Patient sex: F
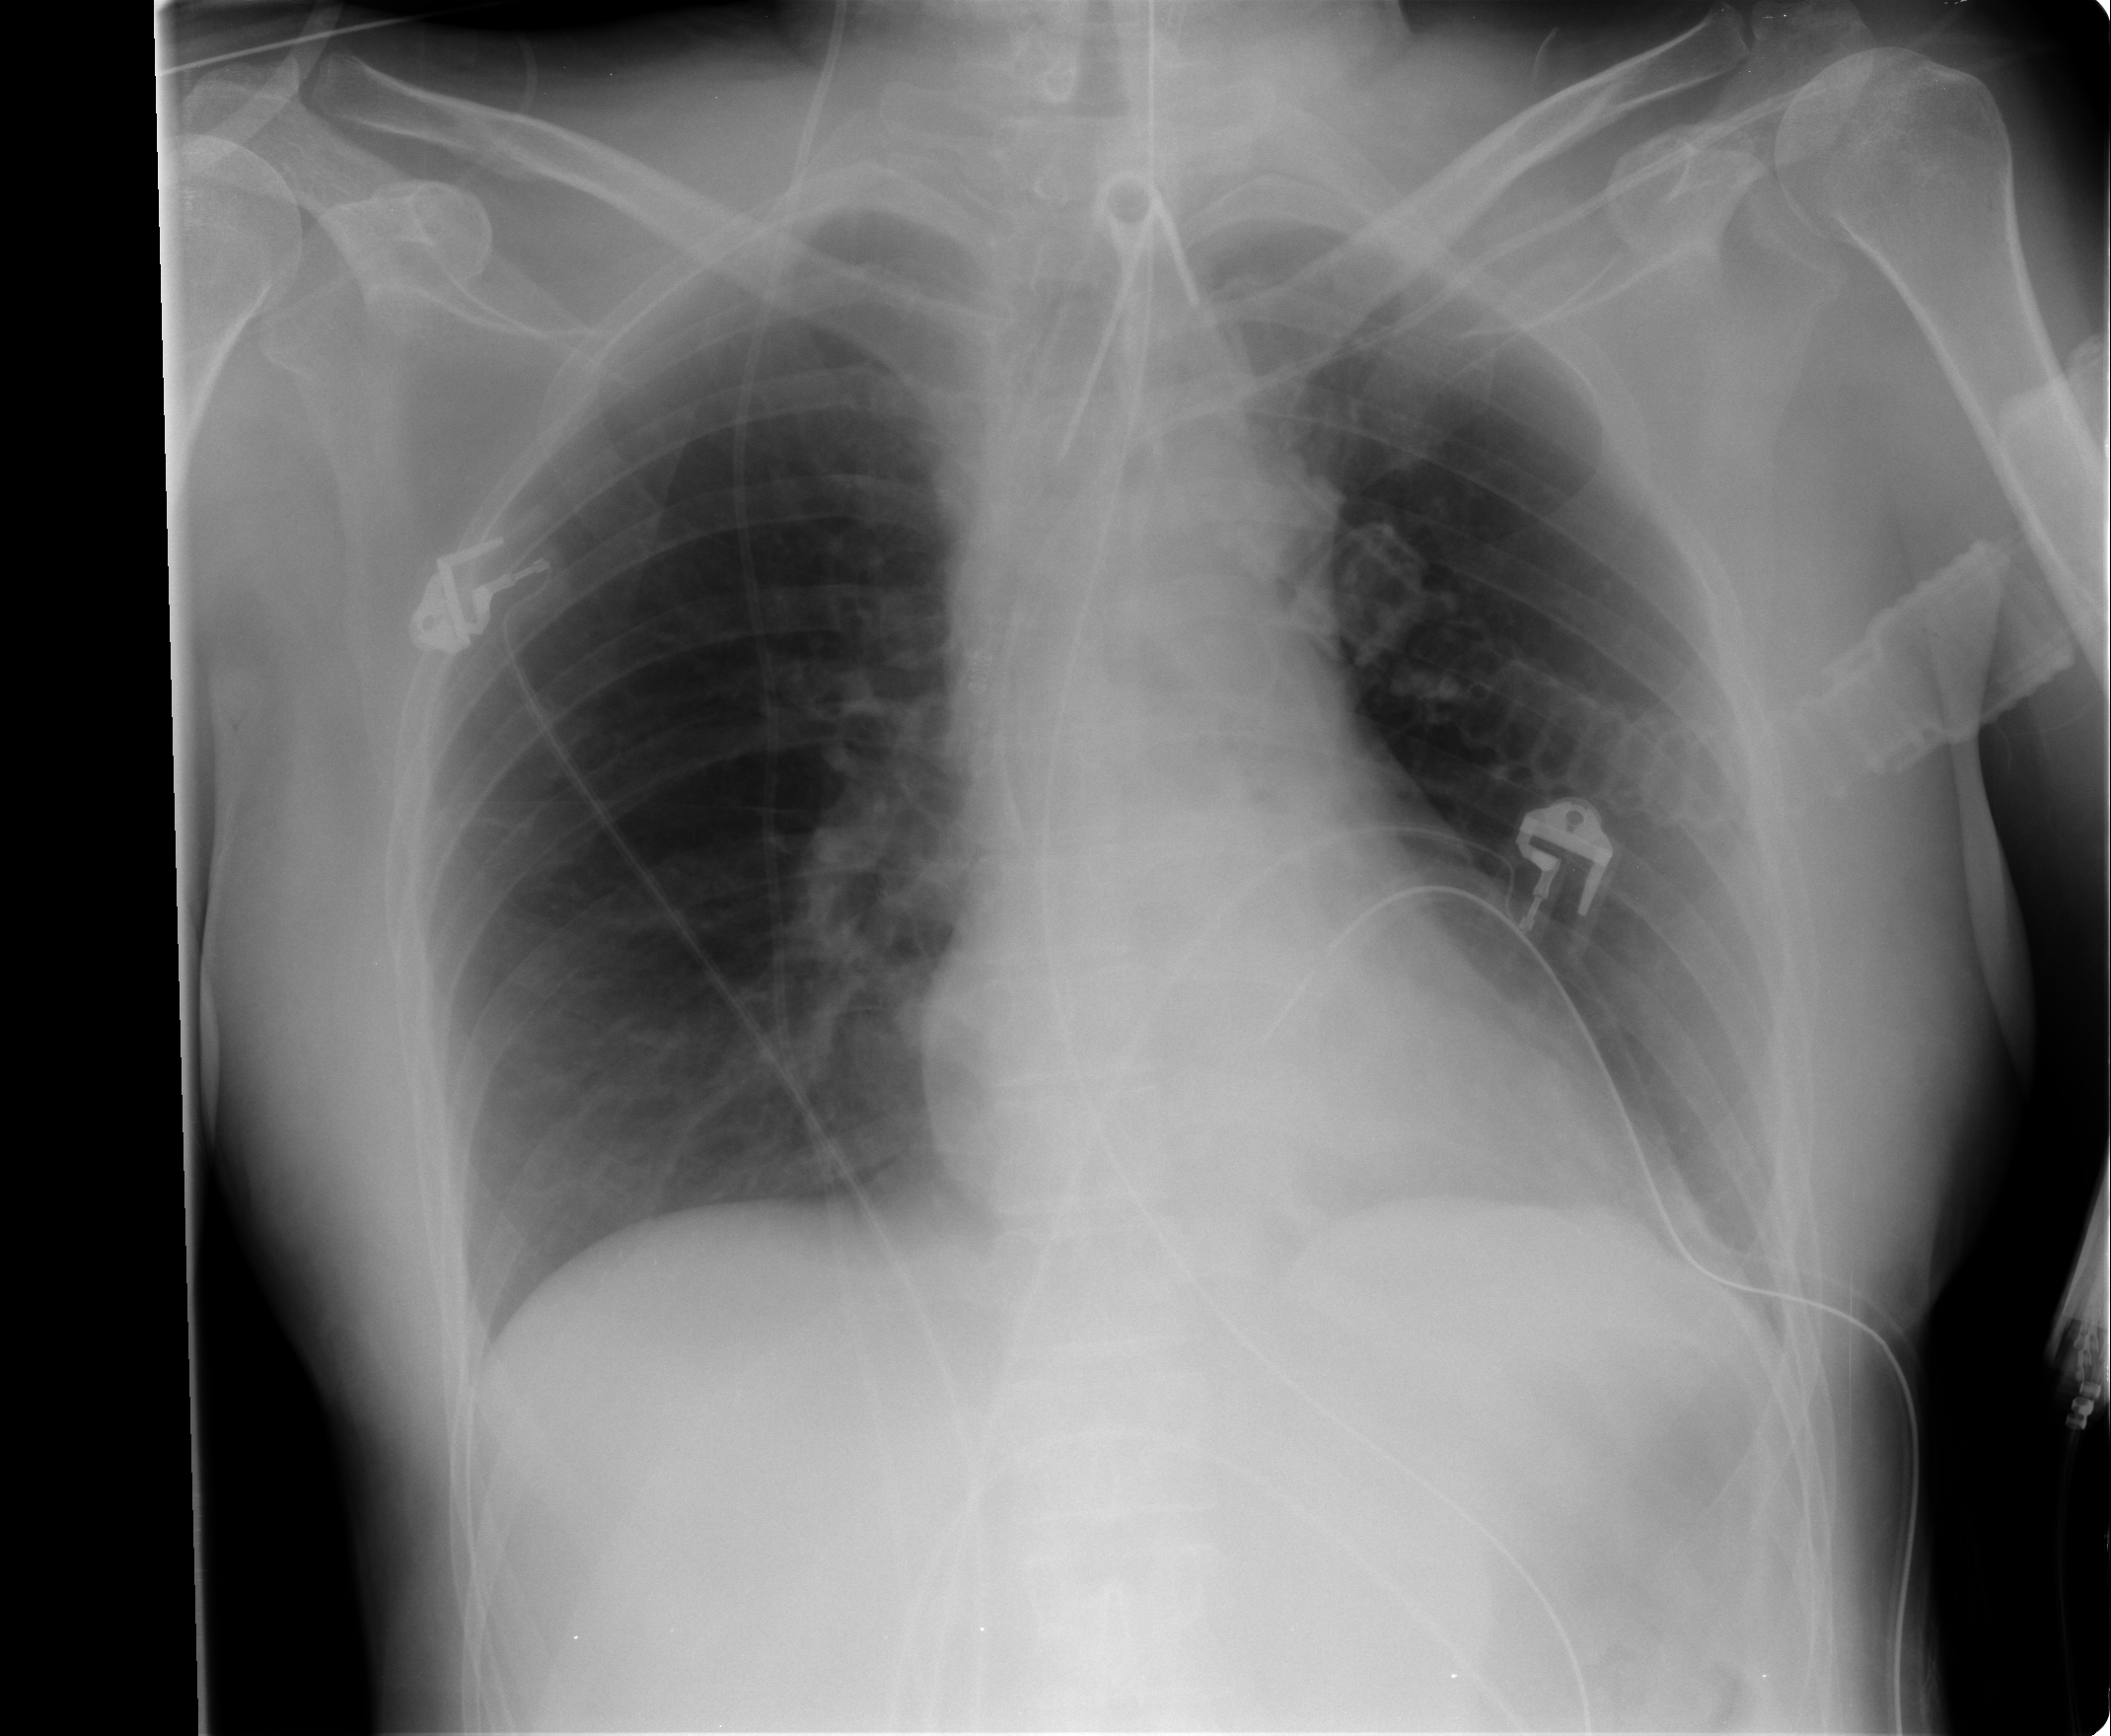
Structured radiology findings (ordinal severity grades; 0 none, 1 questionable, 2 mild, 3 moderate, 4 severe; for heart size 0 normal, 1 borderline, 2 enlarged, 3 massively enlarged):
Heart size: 0
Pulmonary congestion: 0
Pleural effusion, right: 0
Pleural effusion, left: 1
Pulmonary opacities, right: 0
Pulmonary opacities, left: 0
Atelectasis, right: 0
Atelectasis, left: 2